Question: I'm attempting to draw a graph using <URL> page.
Here is my code:
'''
private float HermiteInterpolate(float y0, float y1, float y2, float y3, float mu)
{
var mu2 = mu * mu;
var a0 = -0.5f * y0 + 1.5f * y1 - 1.5f * y2 + 0.5f * y3;
var a1 = y0 - 2.5f * y1 + 2f * y2 - 0.5f * y3;
var a2 = -0.5f * y0 + 0.5f * y2;
var a3 = y1;
return (a0 * mu * mu2) + (a1 * mu2) + (a2 * mu) + a3;
}
'''
With this data (y-values, from 0-1, x-values are distributed evenly from 0-21):
'0, 0.<PHONE>, <PHONE>, <PHONE>, <PHONE>, <PHONE> ,<PHONE>, <PHONE>, 0.480315, 0.480315, 0.527559, 0.527559, 0.527559, 0.527559, 0.527559, 0.527559, <PHONE>, <PHONE>, <PHONE>, <PHONE>, <PHONE>'
And here is the result:

The problem is, at some areas of the graph, the line goes . Looking at the data, it never decreases. I don't know if the algorithm is supposed to do this, but for what I am working on, I want the lines to never go downward (and if I was drawing the graph by hand, I would never make them point downward anyway).
So,
- - -
Here is the actual graphing function:
'''
public void DrawGraph(IList<float> items)
{
for (var x = 0; x < Width; x++)
{
var percentThrough = (float)x / (float)Width;
var itemIndexRaw = items.Count * percentThrough;
var itemIndex = (int)Math.Floor(itemIndexRaw);
var item = items[itemIndex];
var previousItem = (itemIndex - 1) < 0 ? item : items[itemIndex - 1];
var nextItem = (itemIndex + 1) >= items.Count ? item : items[itemIndex + 1];
var nextNextItem = (itemIndex + 2) >= items.Count ? nextItem : items[itemIndex + 2];
var itemMu = FractionalPart(itemIndexRaw);
var pointValue = HermiteInterpolate(previousItem, item, nextItem, nextNextItem, itemMu);
WritePixel(x, (int)(pointValue * Height) - 1, (1 - FractionalPart(pointValue)), false);
WritePixel(x, (int)(pointValue * Height), 1.0f, false);
WritePixel(x, (int)(pointValue * Height) + 1, FractionalPart(pointValue), false);
}
}
'''
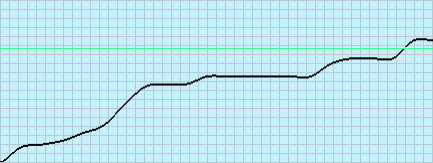
Answer: This behavior is normal.
Interpolation methods impose certain continuity conditions in order to give the appearance of a smooth curve. For Hermite interpolation, there is no condition that the interpolating curve through a sequence of increasing values must also be increasing everywhere, and so sometimes you get the effect you show here.
There is something called <URL> which does what you want: if the data points are increasing, the interpolating curve will be increasing everywhere also.